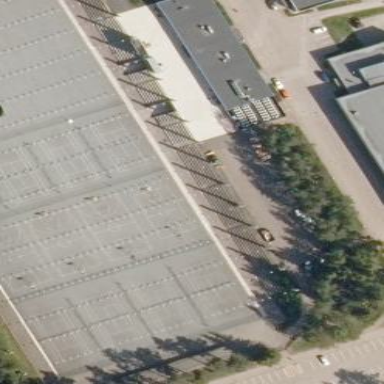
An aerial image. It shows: Bleachers on leisure land.